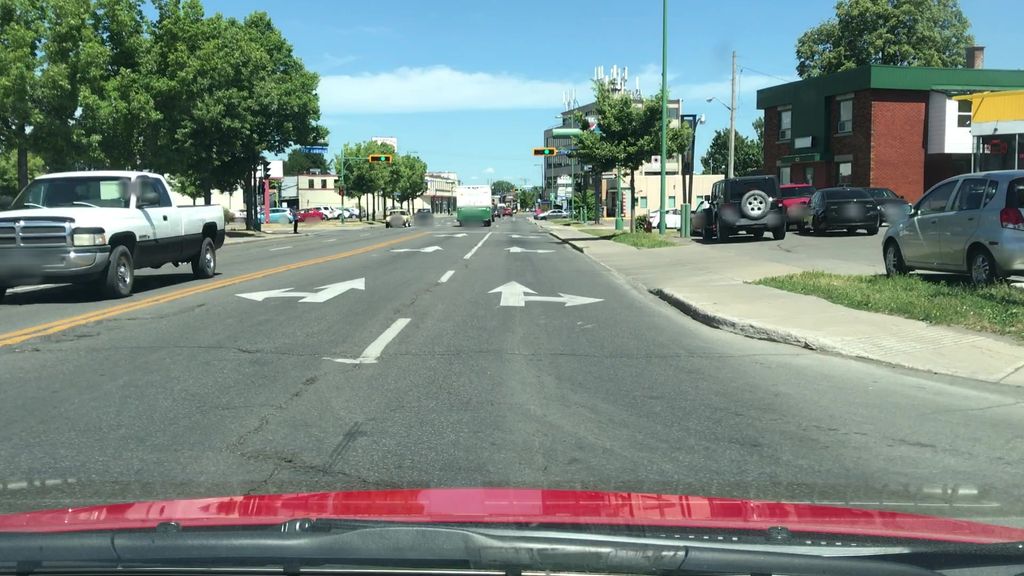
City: montreal